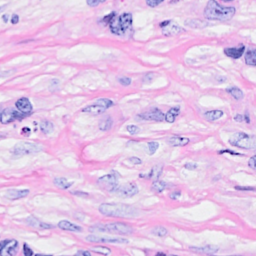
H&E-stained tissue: Breast